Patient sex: M
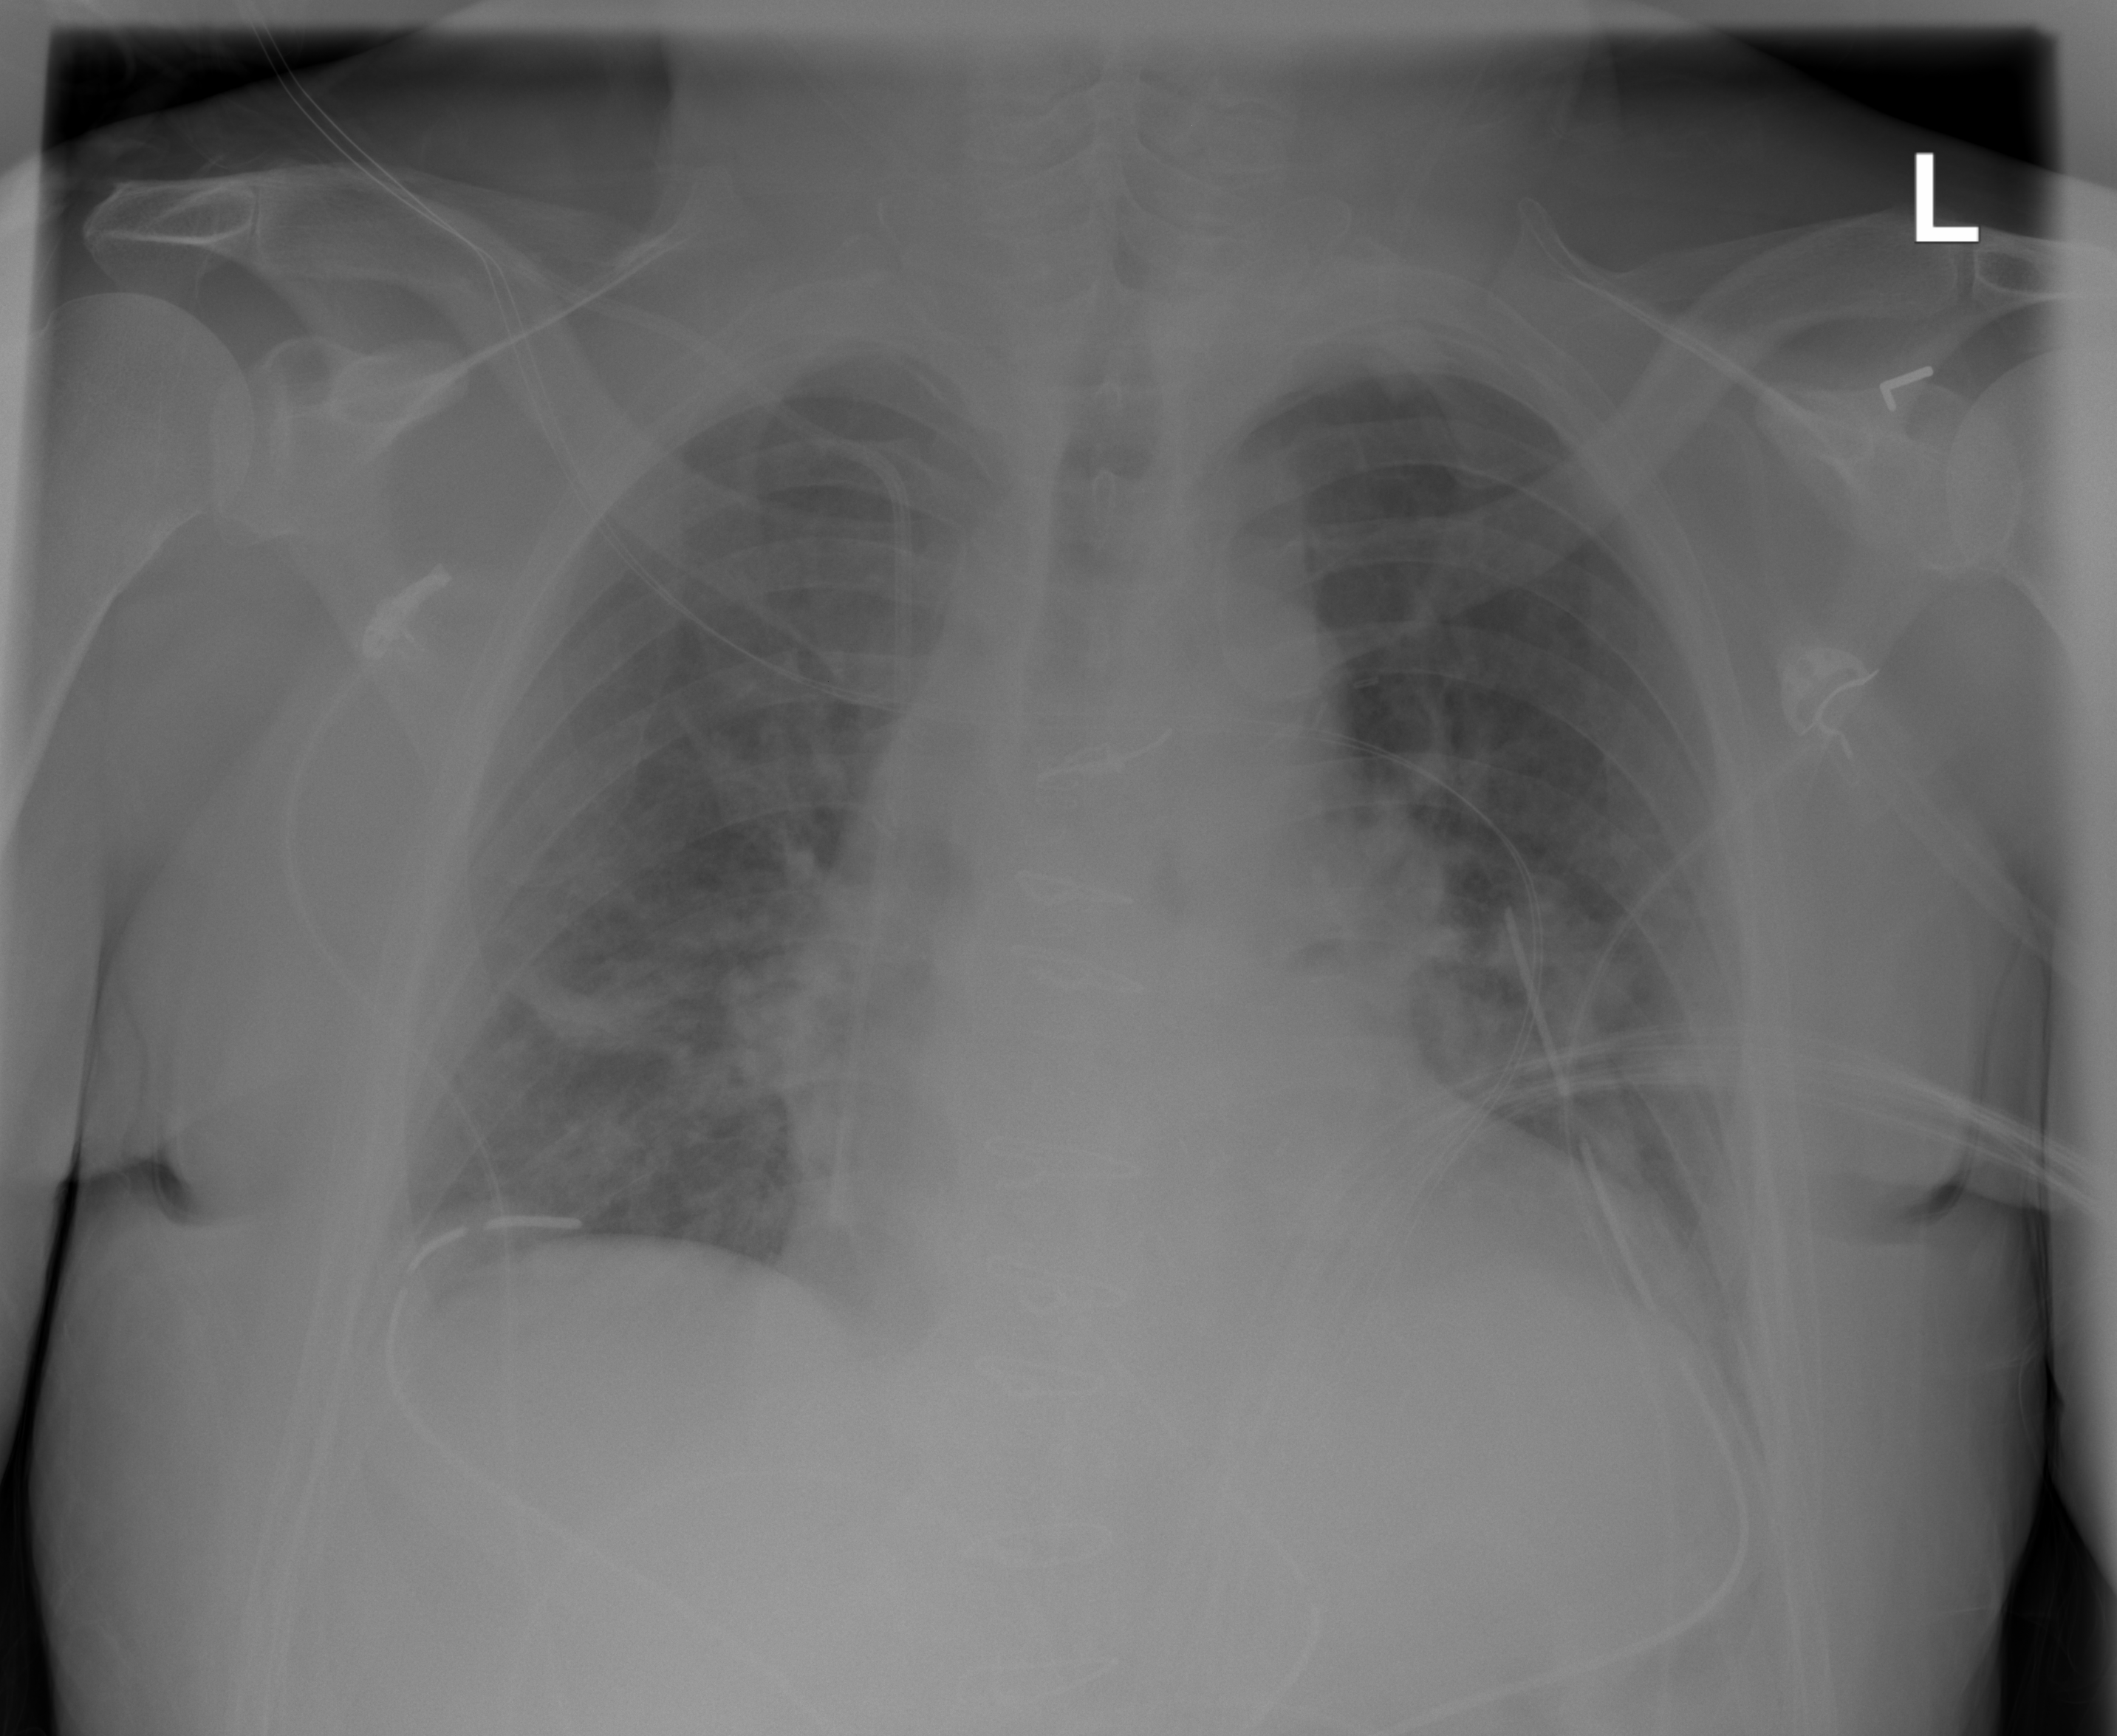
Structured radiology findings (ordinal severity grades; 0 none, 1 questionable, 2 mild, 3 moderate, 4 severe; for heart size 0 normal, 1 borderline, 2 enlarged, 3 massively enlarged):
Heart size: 2
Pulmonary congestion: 2
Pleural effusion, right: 0
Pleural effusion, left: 0
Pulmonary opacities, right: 2
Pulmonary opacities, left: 0
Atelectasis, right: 2
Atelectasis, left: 2